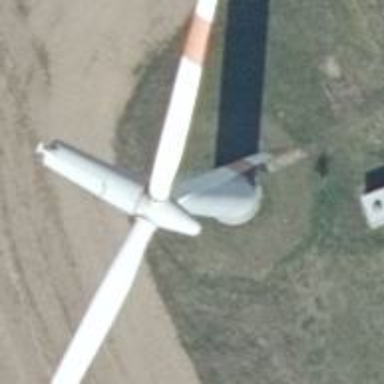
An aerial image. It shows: Wind turbine generating power.